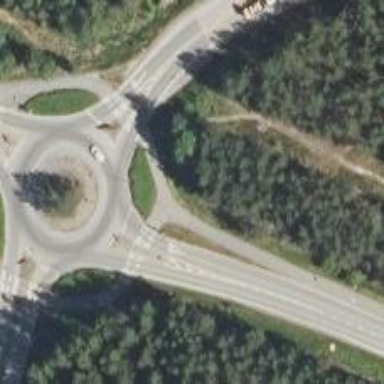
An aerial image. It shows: Uncontrolled crossing on the road.